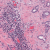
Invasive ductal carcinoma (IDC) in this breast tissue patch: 1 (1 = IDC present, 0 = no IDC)